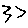
Label: zigzag